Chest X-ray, PA view. Patient: 57 years old, sex M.
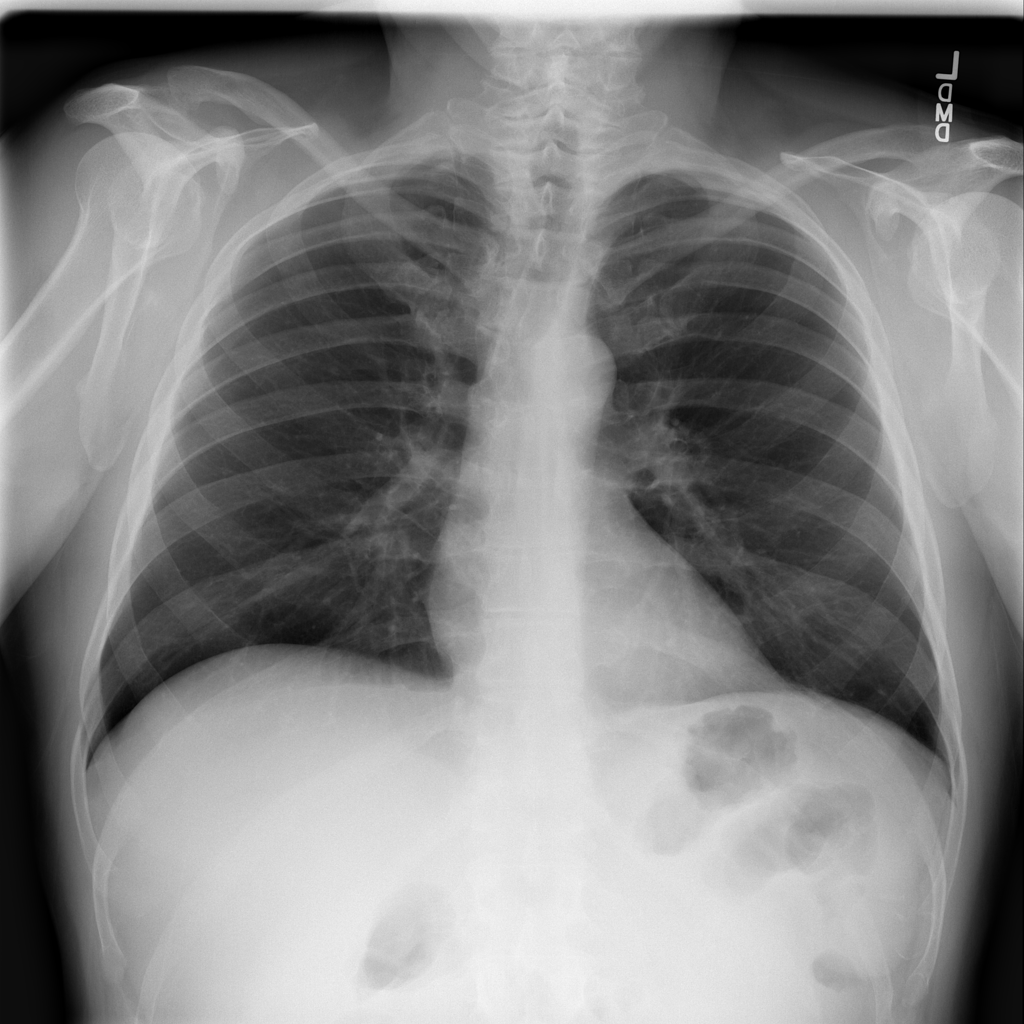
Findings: No Finding